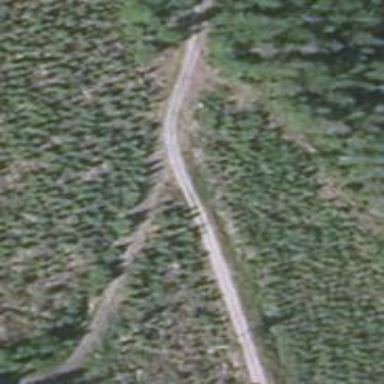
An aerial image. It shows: Unclassified road.